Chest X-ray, AP view. Patient: 49 years old, sex F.
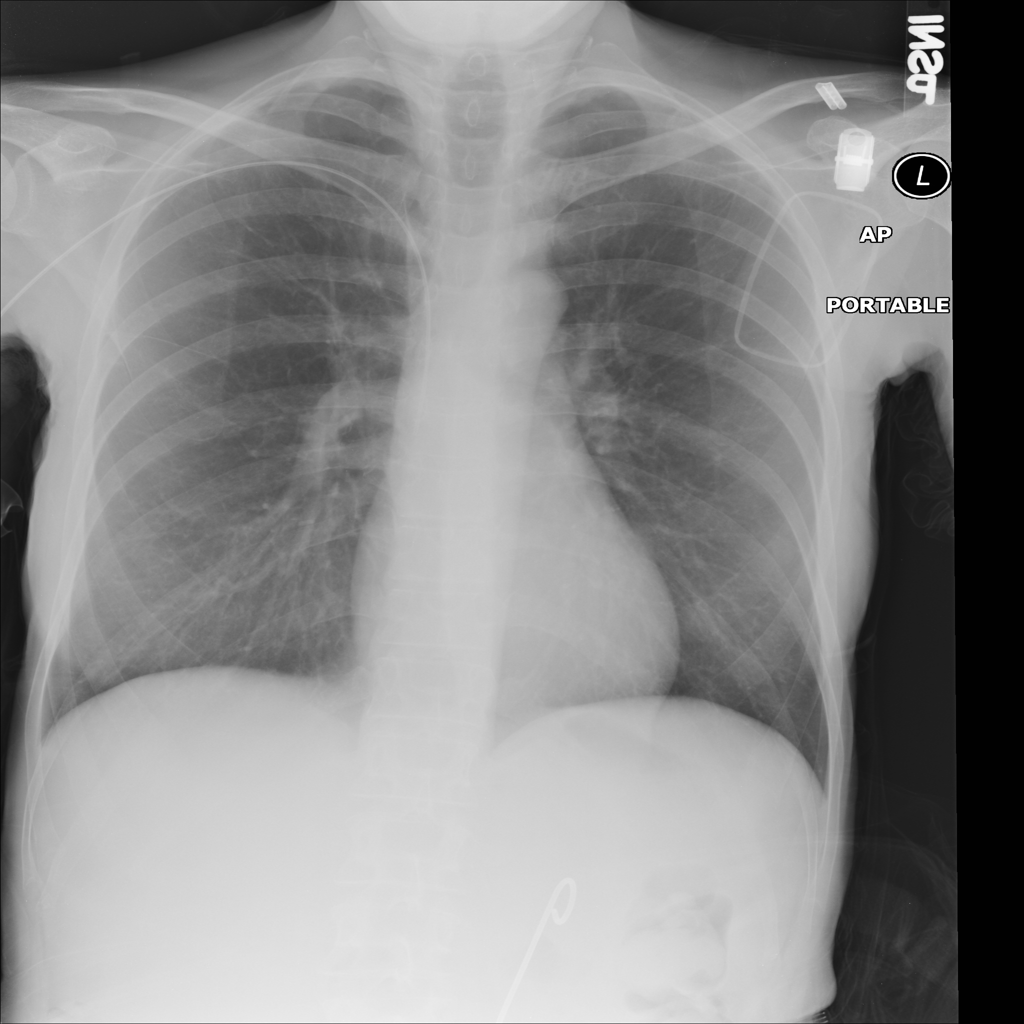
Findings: No Finding